Field crop: maize
Growth stage: 2
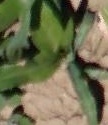
Species: maize